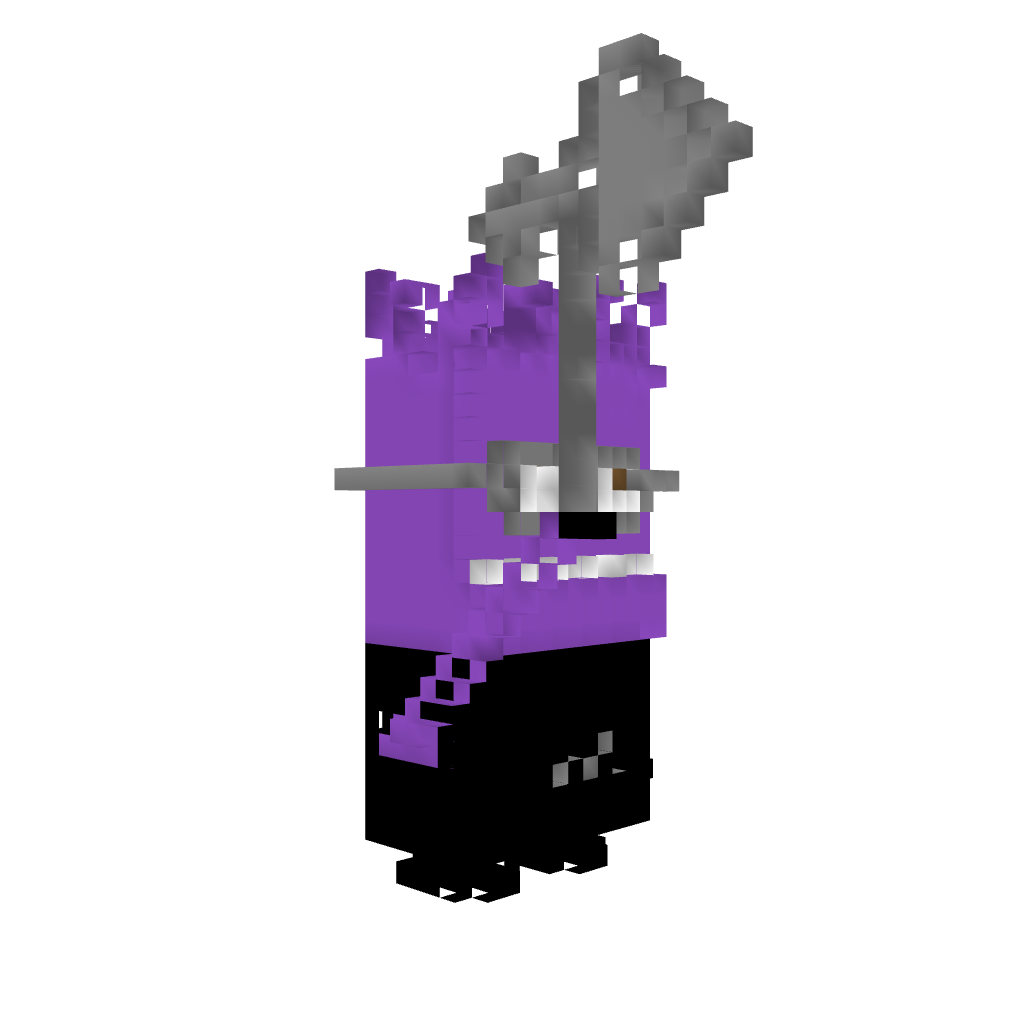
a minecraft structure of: Mutant Minion from Despicable Me 2 very high quality